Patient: sex M, age 53
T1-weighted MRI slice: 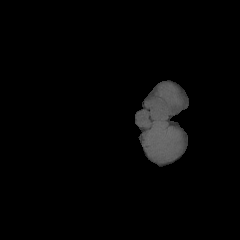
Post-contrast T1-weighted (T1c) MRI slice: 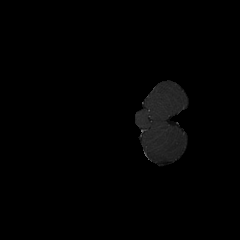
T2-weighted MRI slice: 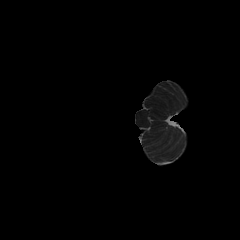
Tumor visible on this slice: no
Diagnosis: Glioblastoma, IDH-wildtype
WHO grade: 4